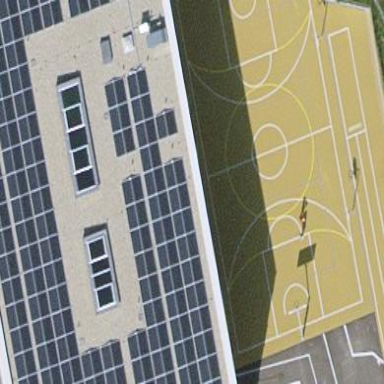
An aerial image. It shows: School building with flat roof.